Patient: sex M, age 26
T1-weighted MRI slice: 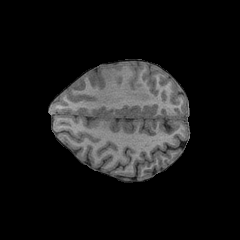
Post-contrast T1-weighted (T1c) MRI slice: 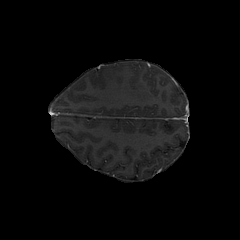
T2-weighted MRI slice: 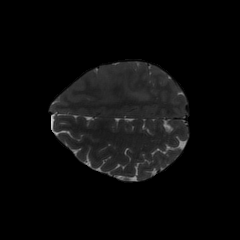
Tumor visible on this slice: yes
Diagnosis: Astrocytoma, IDH-mutant
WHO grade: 3